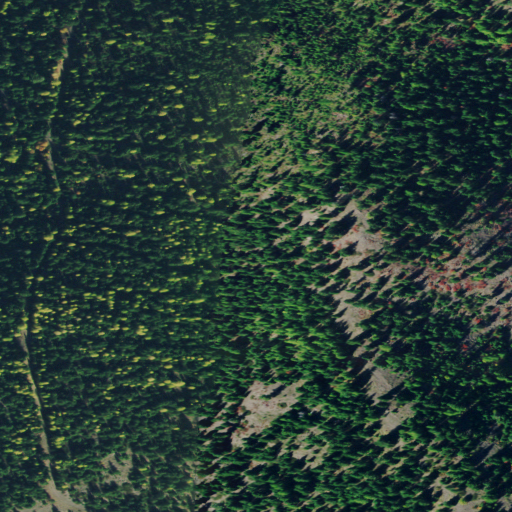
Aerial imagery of mountain in Montana named Miller Mountain containing evergreen forest and shrub